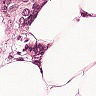
Metastatic tissue present: yes